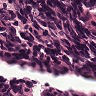
Metastatic tissue present: no